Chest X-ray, PA view. Patient: 51 years old, sex F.
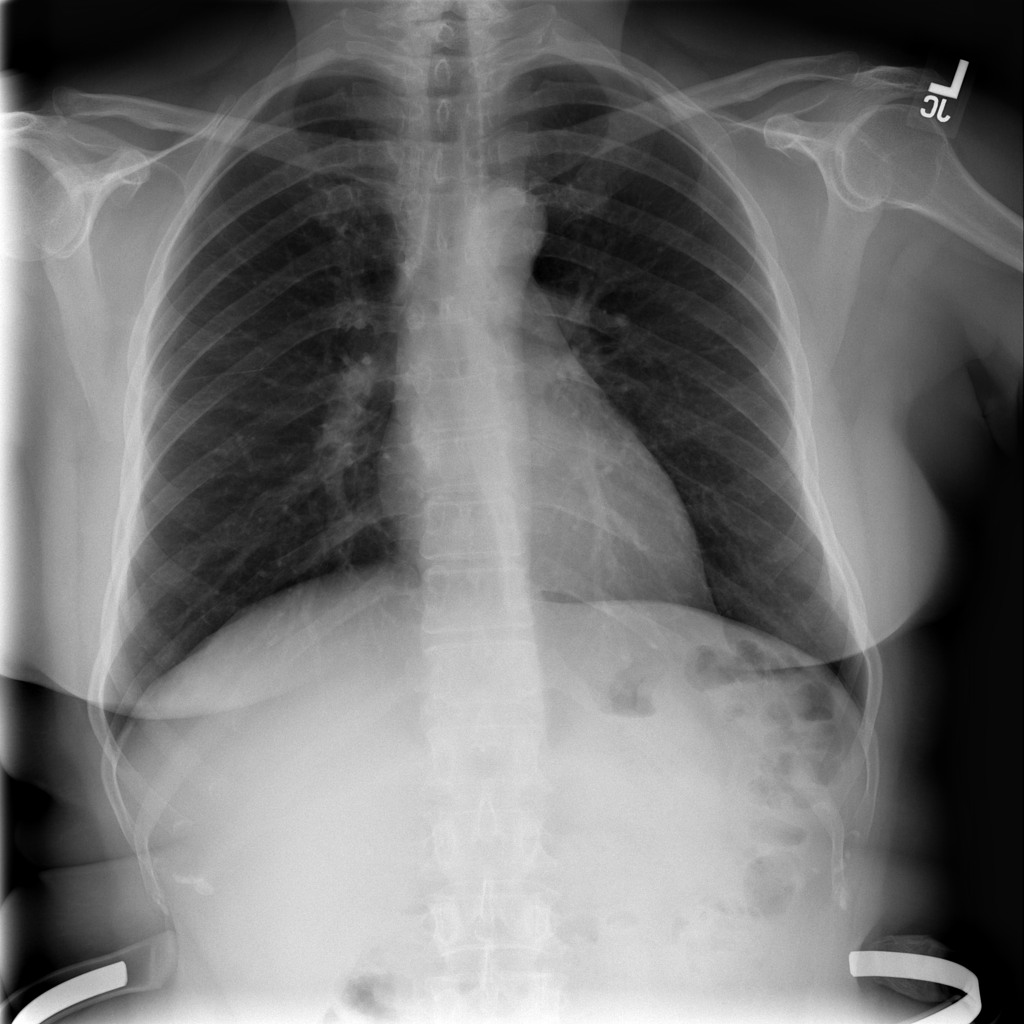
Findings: No Finding